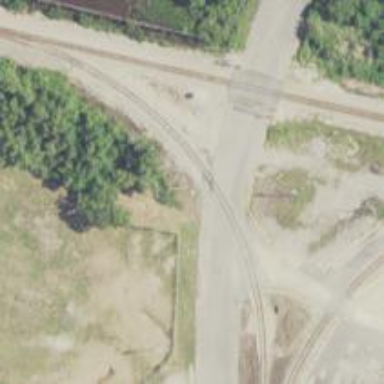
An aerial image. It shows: Railway spur service.